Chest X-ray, AP view. Patient: 59 years old, sex M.
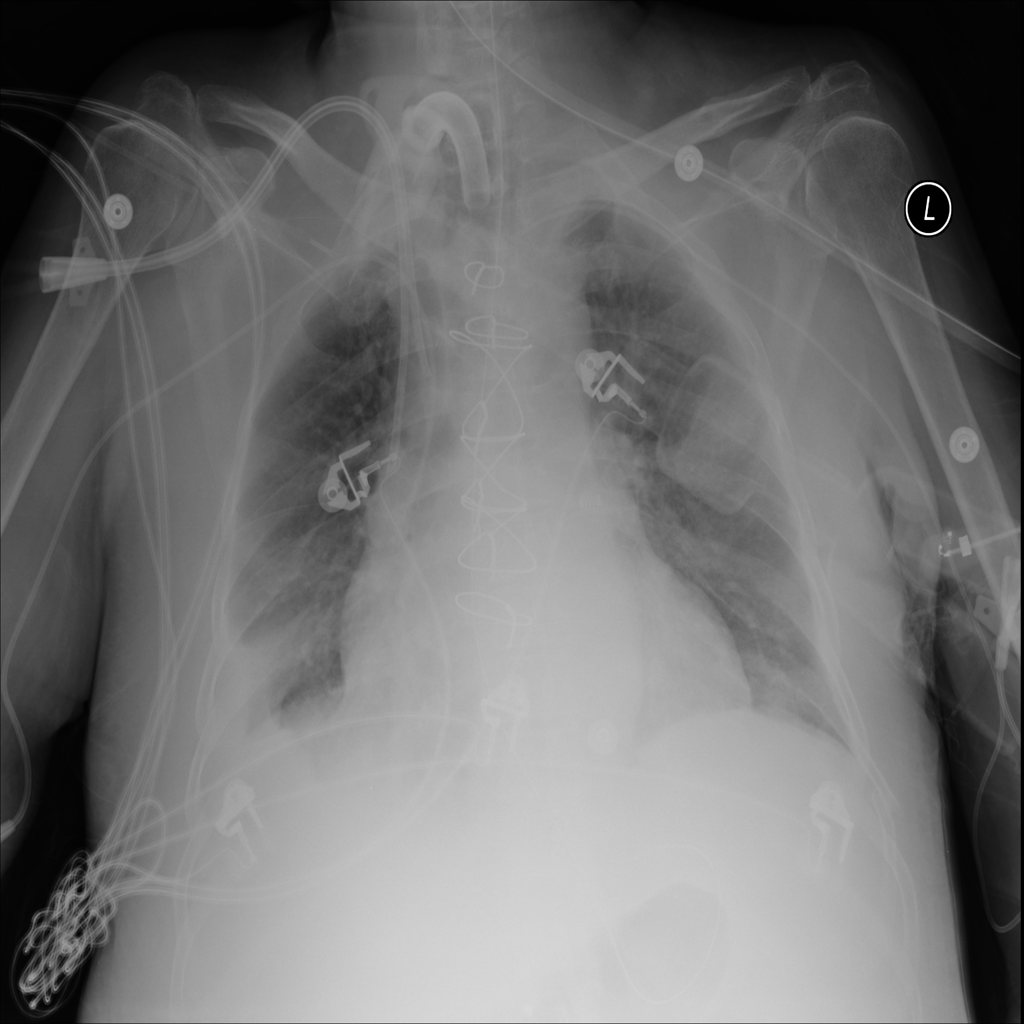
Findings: Cardiomegaly